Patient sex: F
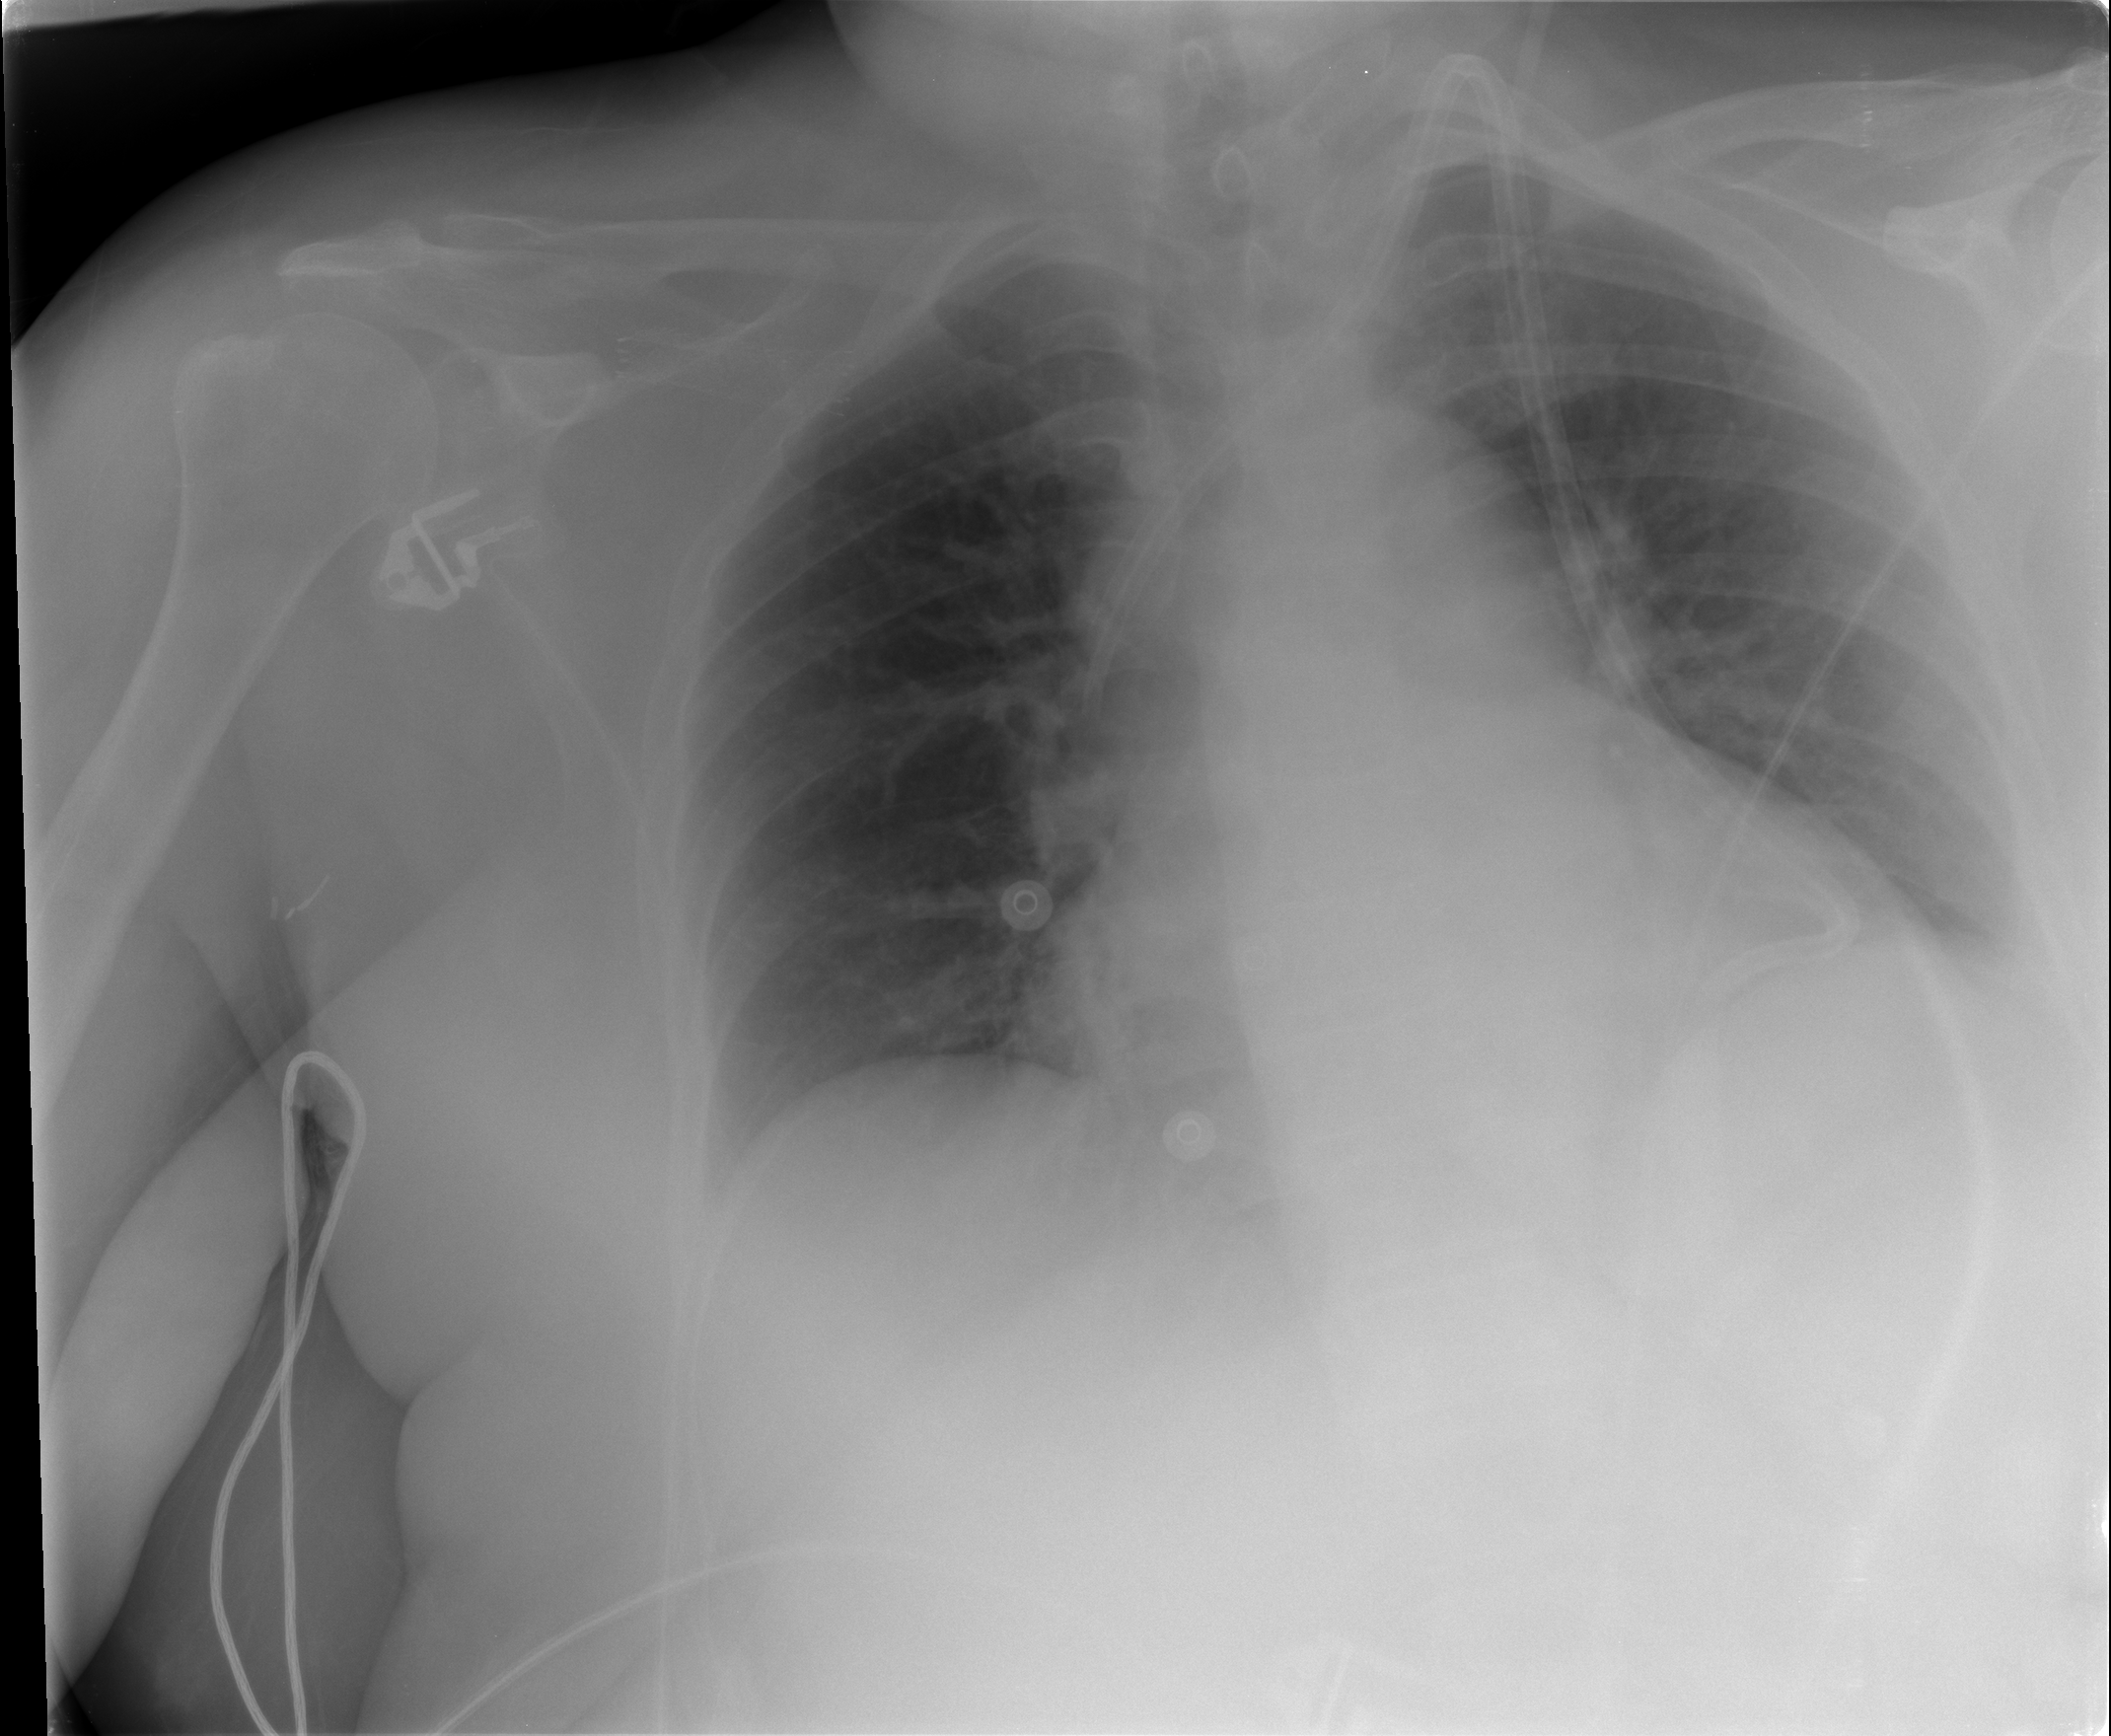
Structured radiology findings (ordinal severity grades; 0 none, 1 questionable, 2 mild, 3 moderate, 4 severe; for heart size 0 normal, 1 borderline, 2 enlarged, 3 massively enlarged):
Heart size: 2
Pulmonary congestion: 2
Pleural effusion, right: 0
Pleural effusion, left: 2
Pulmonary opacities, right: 0
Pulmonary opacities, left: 0
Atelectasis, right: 0
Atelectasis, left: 2